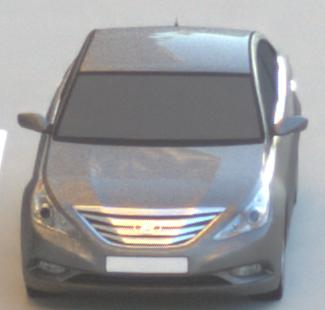
Make: Hyundai
Model: Sonata
Detailed model: Gen. 6 YF
Model produced from: 2009
Model produced until: 2016
Doors: 4
Color: gray
Road condition: dry road
Daytime: sunrise or sunset
Contrast: medium contrast